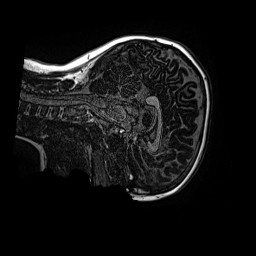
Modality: MP2RAGE
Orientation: sagittal
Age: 10
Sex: female
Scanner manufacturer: siemens
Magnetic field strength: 3 T
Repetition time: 4 s
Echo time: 0.00299 s